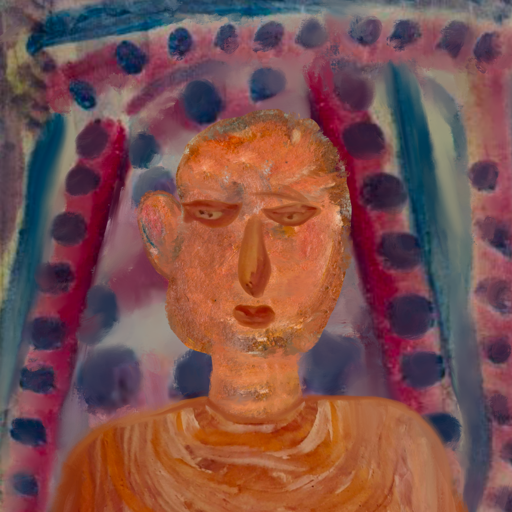
Background: HillGirl, Head And Neck Front: Boggyland, Face Front: Pious_Lady, Bust: Pious_Lady, Hair Front: Blank, Head Accessory: Blank, Second Necklace: Blank, Necklace: Blank, Baby: Blank